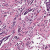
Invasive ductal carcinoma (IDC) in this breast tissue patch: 1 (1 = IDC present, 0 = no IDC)